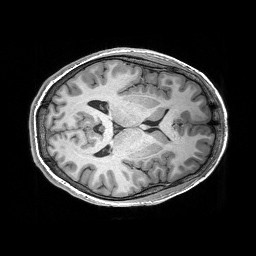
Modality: T1w
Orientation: axial
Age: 16
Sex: male
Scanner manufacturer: siemens
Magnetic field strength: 3 T
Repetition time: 2.53 s
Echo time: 0.00297 s